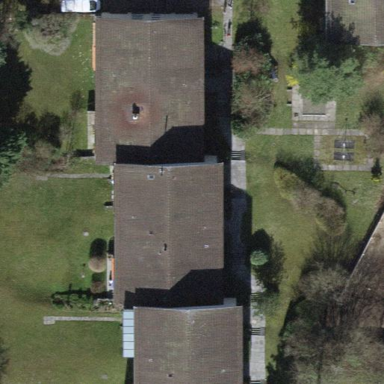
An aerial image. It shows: Gabled-roof building with apartments. The roof is covered with roof tiles.